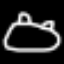
Label: frog